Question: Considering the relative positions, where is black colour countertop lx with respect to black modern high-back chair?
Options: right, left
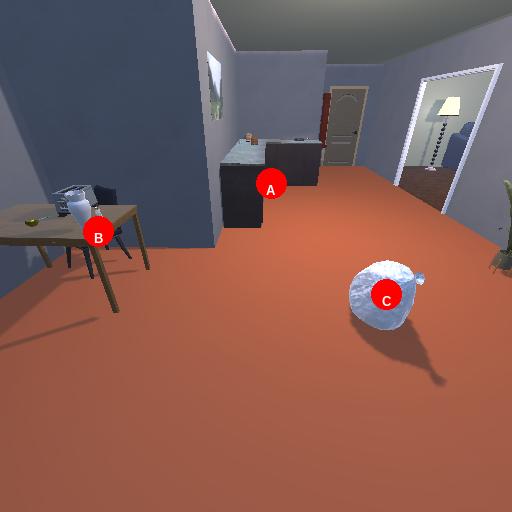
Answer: right